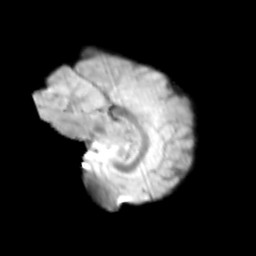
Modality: T2w
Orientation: sagittal
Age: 13
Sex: male
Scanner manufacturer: siemens
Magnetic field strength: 3 T
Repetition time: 3.8 s
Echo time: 0.07 s